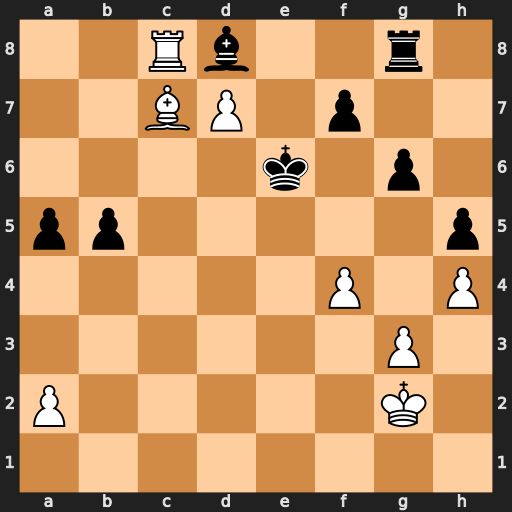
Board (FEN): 2Rb2r1/2BP1p2/4k1p1/pp5p/5P1P/6P1/P5K1/8
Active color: w
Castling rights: -
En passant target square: -
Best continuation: Rxd8 Rxd8 Bxd8